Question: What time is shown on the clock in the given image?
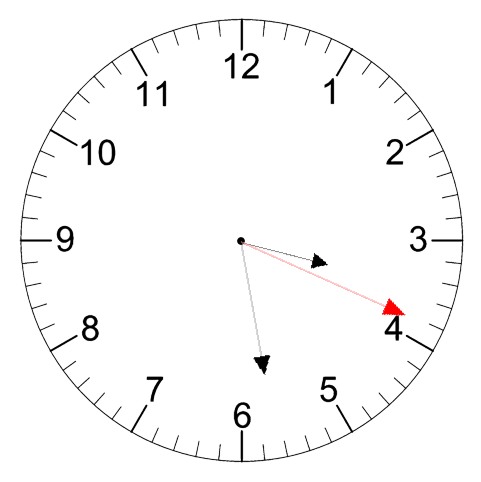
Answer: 03:28:19